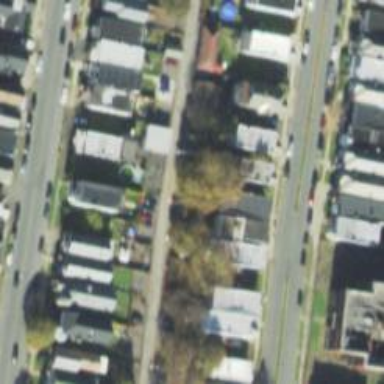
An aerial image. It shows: Alleyway designated as service road.